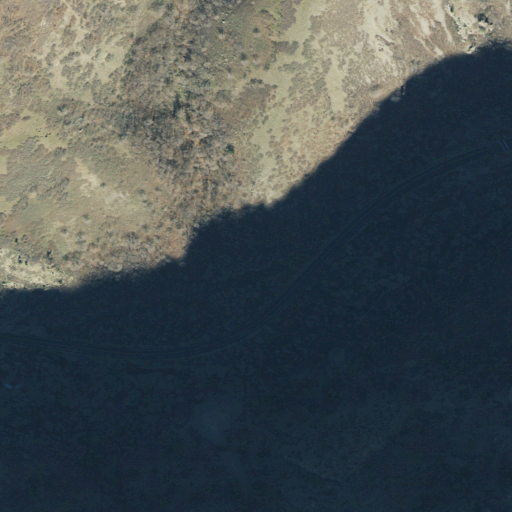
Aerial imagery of valley in Utah named Burnt Hollow containing shrub, deciduous forest, evergreen forest, open development, and low intensity development